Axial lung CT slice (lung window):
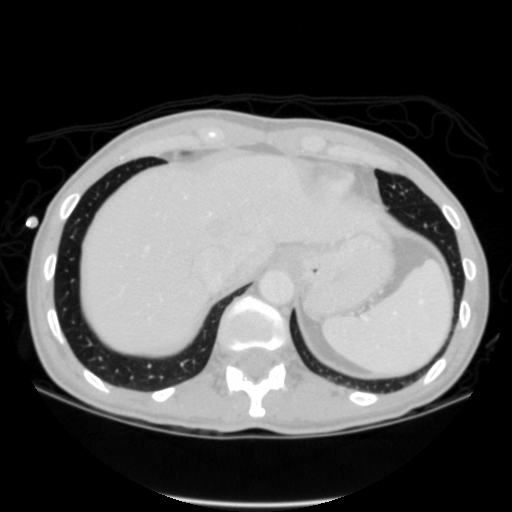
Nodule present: no